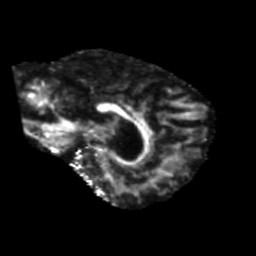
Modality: FA
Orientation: sagittal
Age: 75
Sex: male
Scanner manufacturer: siemens
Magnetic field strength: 3 T
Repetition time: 5.25 s
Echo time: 0.08 s